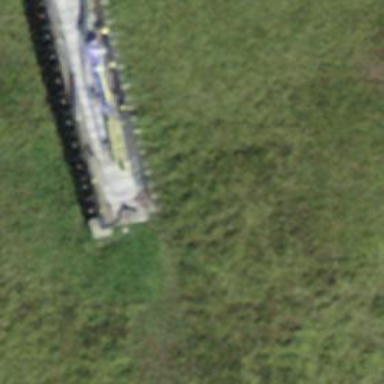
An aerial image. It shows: Pylon for aerialway.